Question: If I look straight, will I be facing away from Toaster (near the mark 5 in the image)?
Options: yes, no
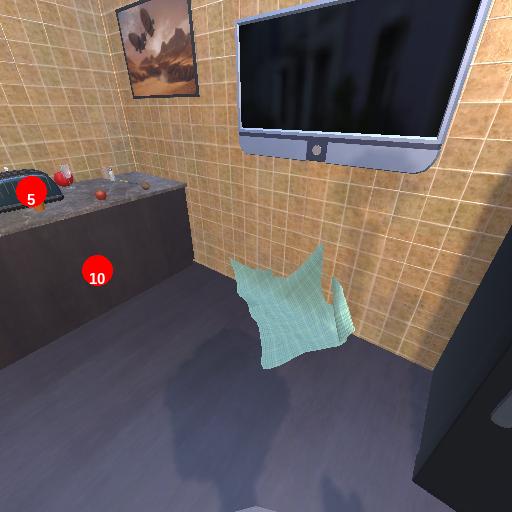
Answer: yes